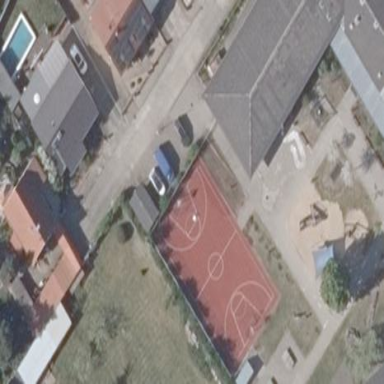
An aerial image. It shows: Basketball court in the leisure land pitch.